Interaction volume radius: 5 \u00c5
Interaction volume height: 35 \u00c5
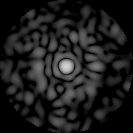
Disorder parameter: 0.8082